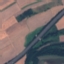
Land use / land cover class: Highway